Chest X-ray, AP view. Patient: 59 years old, sex F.
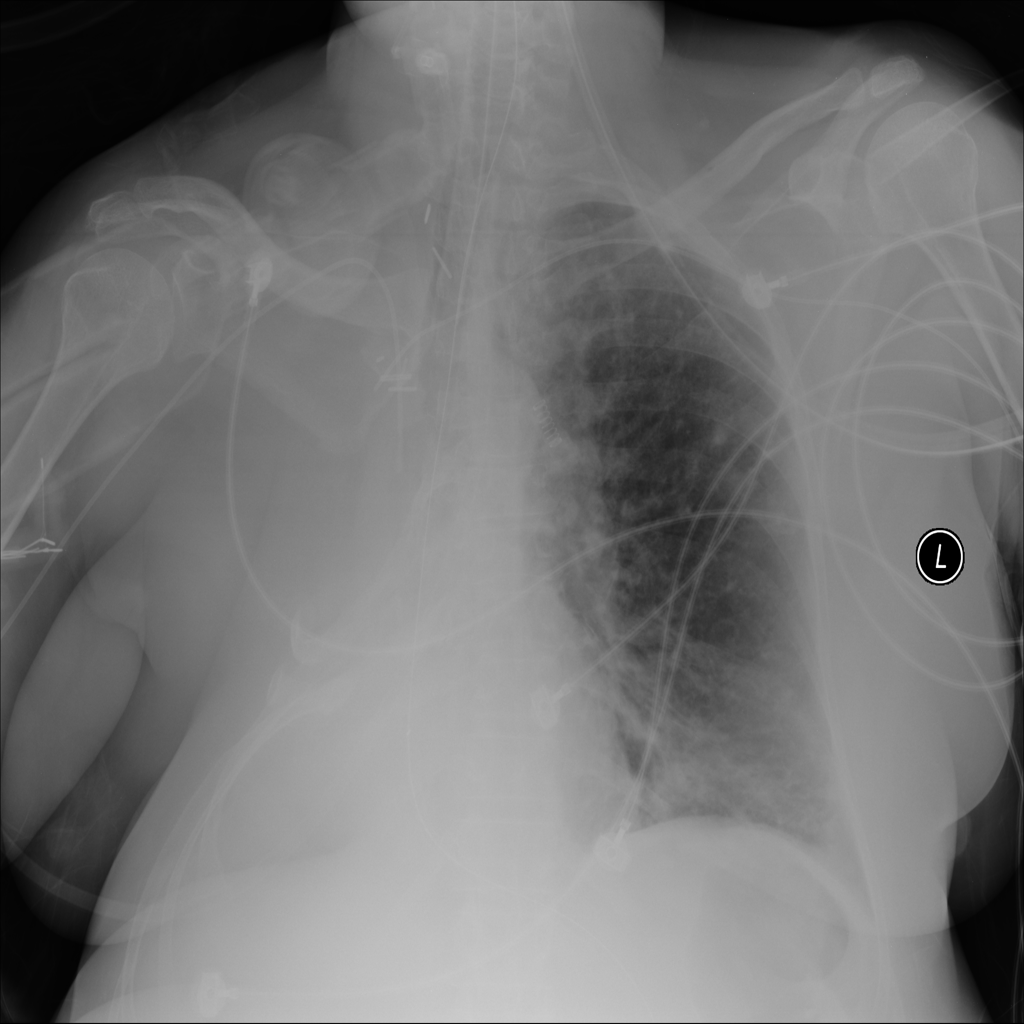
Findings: Infiltration